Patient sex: M
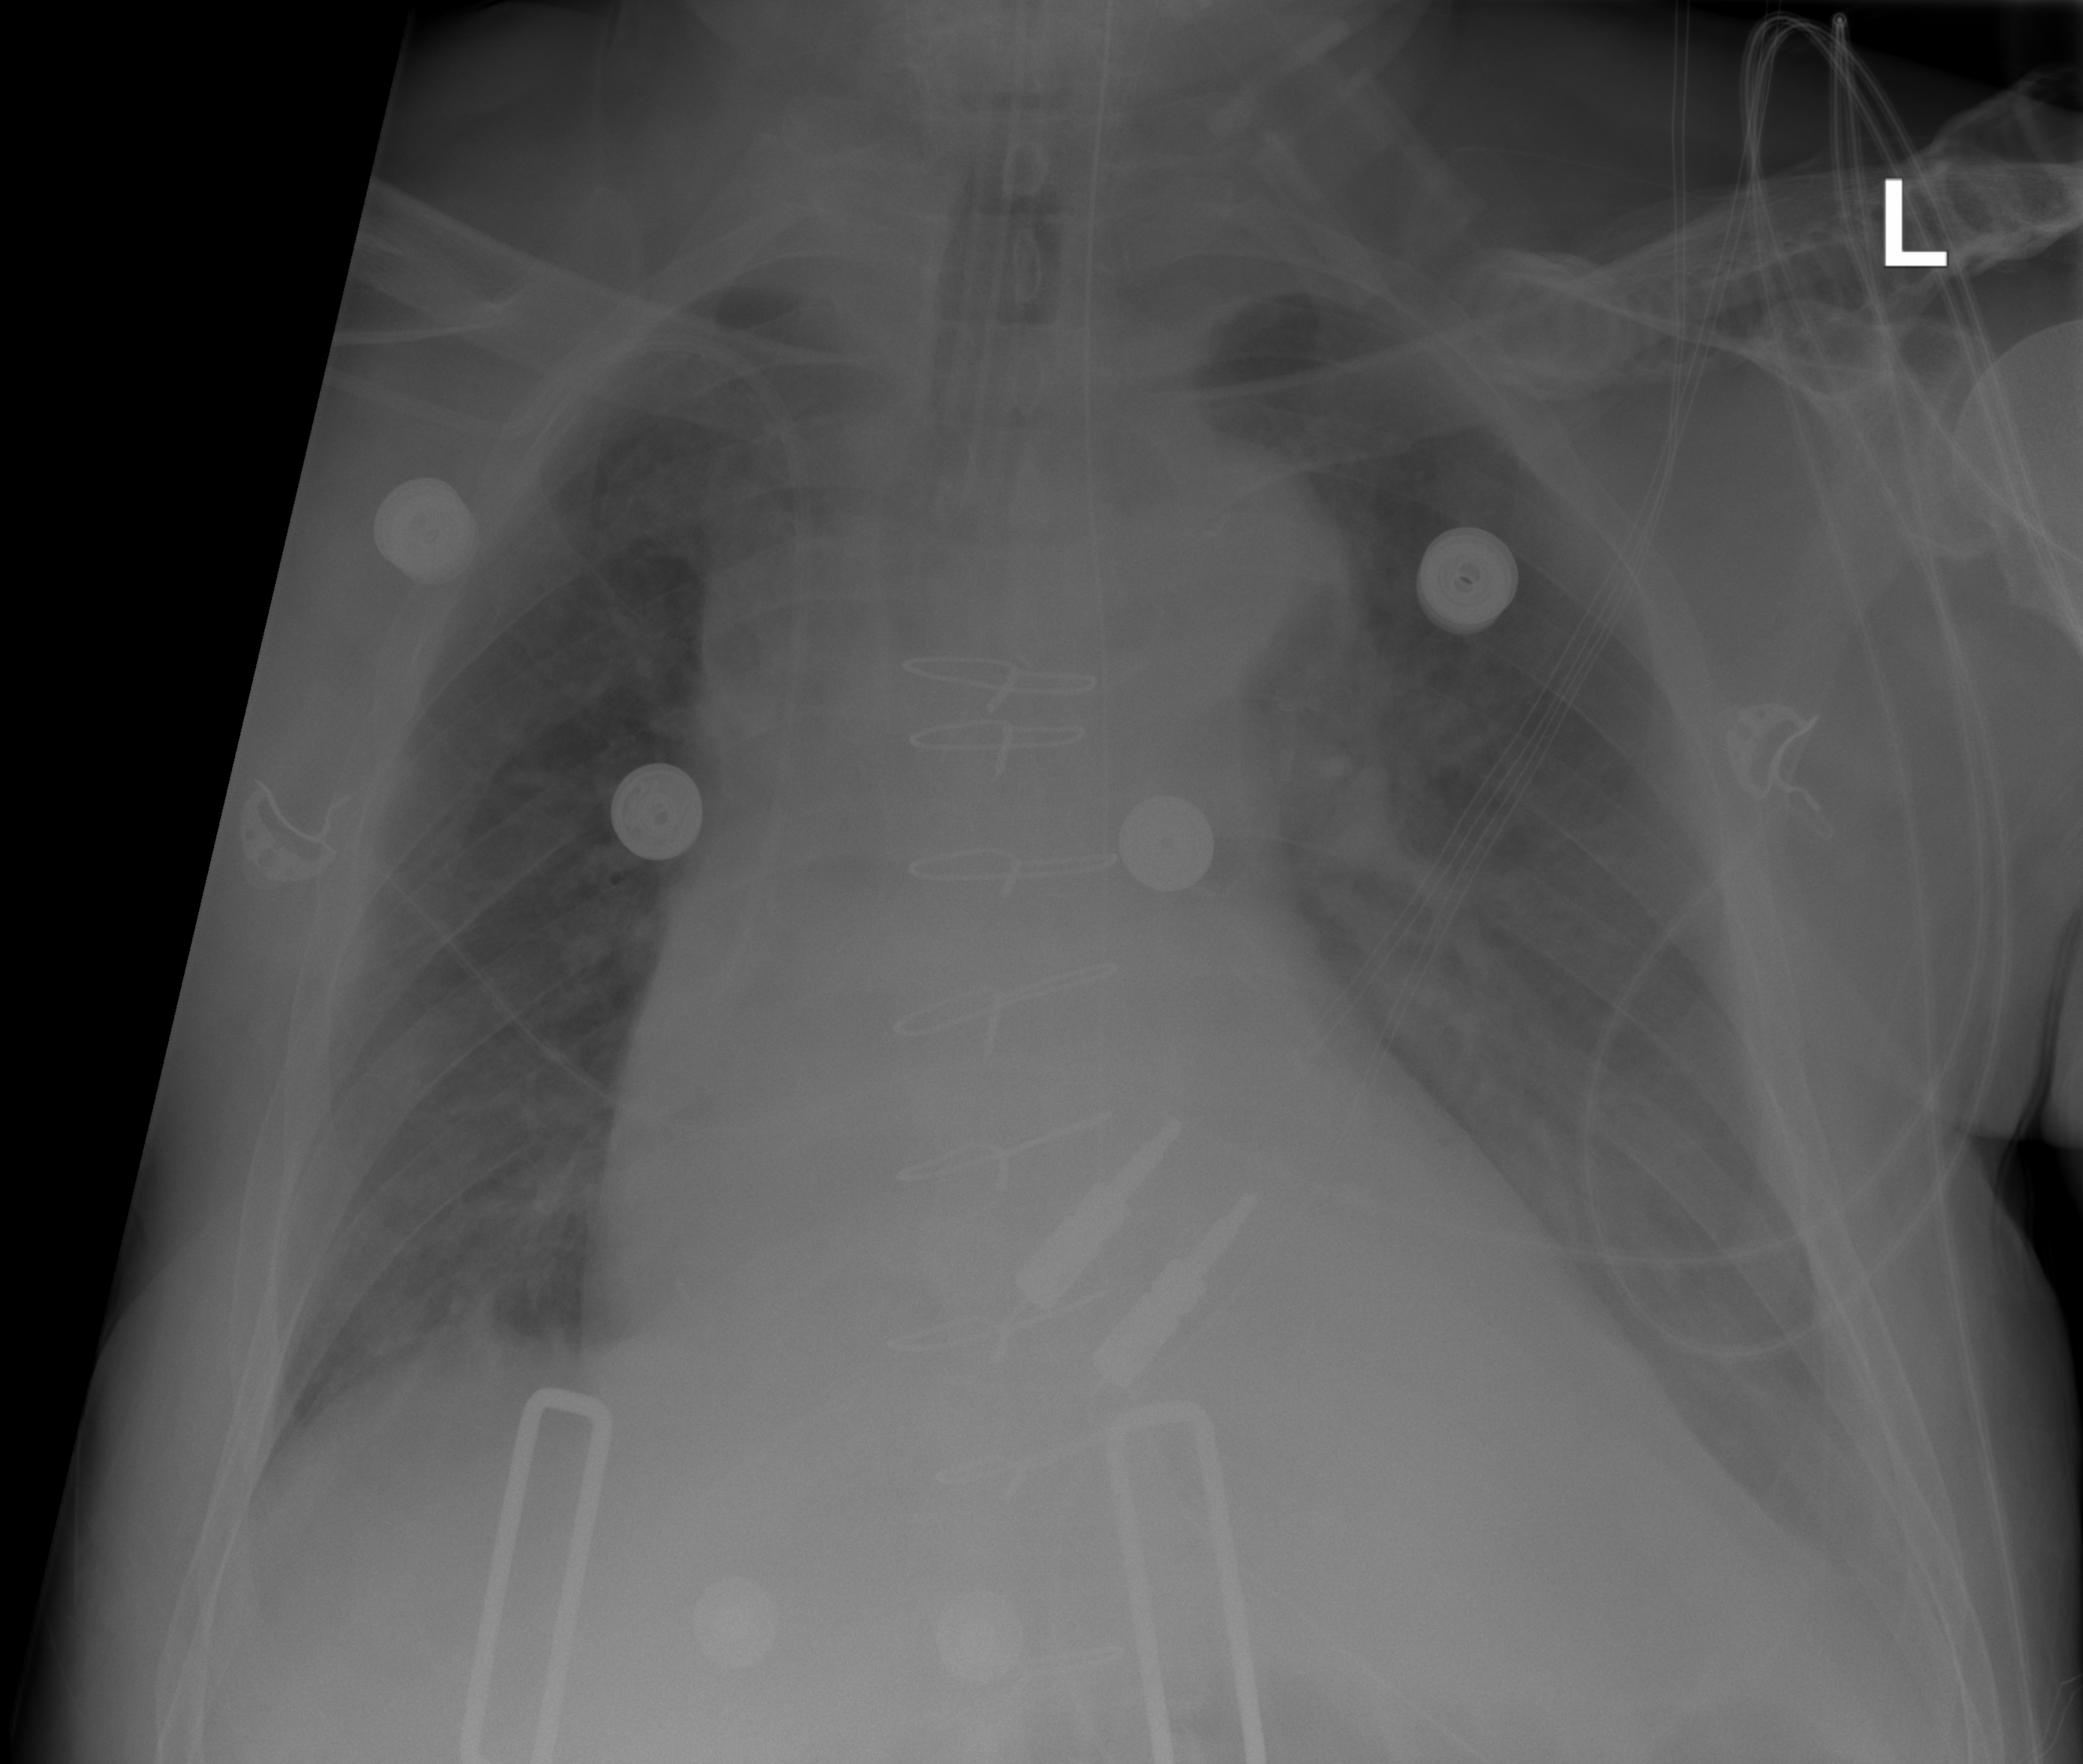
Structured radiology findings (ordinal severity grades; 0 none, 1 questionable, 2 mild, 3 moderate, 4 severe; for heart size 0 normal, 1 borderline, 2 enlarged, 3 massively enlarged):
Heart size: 3
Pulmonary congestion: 2
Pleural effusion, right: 2
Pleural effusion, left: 1
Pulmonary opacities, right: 0
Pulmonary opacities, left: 1
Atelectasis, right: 0
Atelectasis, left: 2